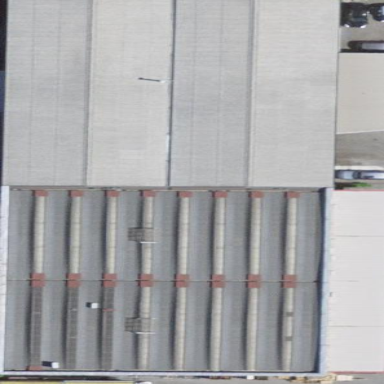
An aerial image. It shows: Commercial building.